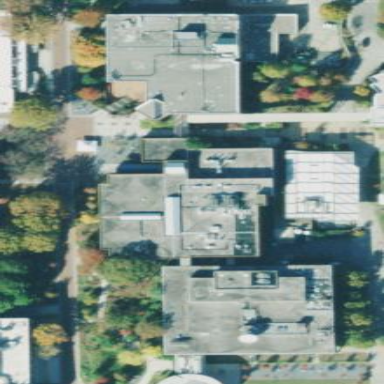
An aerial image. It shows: Academic/research building at Georgia Institute of Technology.